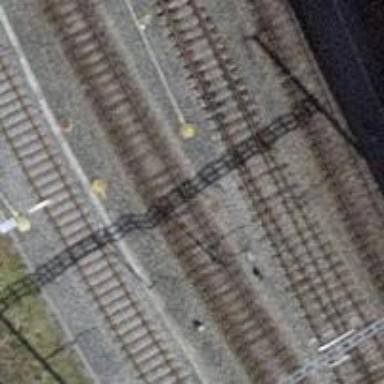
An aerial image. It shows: Railway switch.